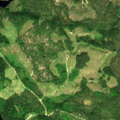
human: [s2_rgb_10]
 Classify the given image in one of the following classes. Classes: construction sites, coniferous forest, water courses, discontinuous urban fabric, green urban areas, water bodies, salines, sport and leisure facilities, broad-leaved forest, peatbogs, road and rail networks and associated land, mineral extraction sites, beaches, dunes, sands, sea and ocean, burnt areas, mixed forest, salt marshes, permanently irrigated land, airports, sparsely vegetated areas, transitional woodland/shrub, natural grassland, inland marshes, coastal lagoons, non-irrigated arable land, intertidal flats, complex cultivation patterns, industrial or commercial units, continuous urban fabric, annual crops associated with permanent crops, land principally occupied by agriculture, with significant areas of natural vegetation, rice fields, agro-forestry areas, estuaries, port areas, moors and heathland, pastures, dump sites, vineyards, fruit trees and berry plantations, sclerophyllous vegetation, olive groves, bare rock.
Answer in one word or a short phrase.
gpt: coniferous forest, transitional woodland/shrub